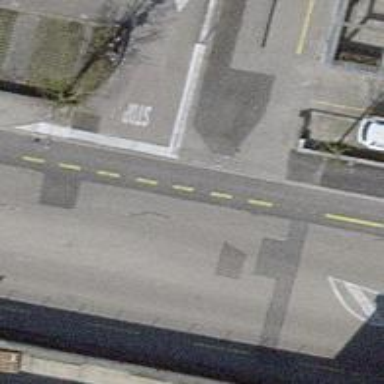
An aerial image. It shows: Marked crossing on asphalt footway.